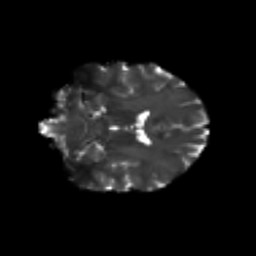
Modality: T2w
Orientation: coronal
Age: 24
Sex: female
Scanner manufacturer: siemens
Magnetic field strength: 3 T
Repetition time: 3.5 s
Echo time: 0.113 s